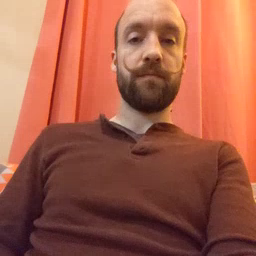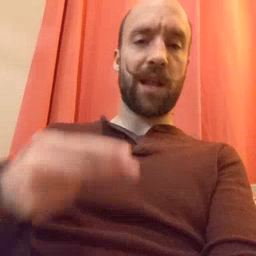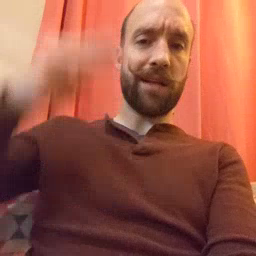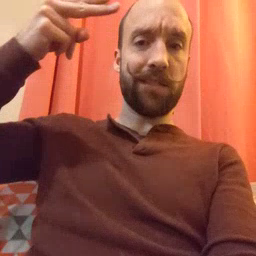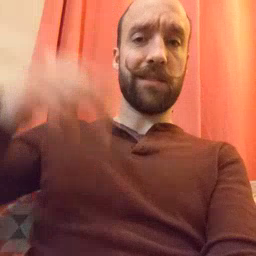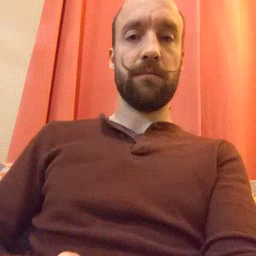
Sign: high